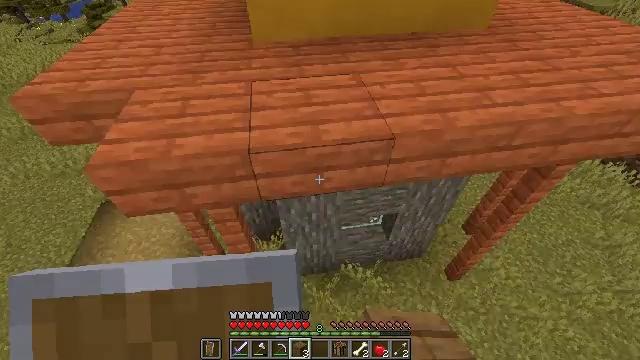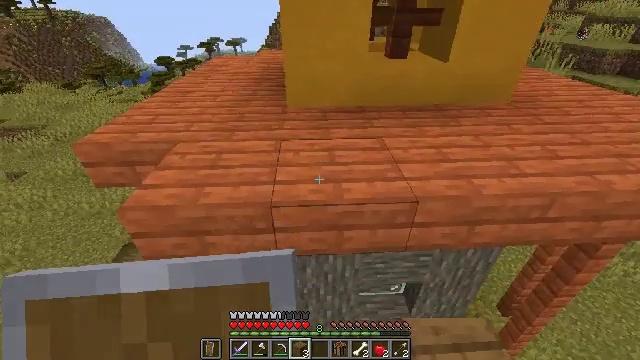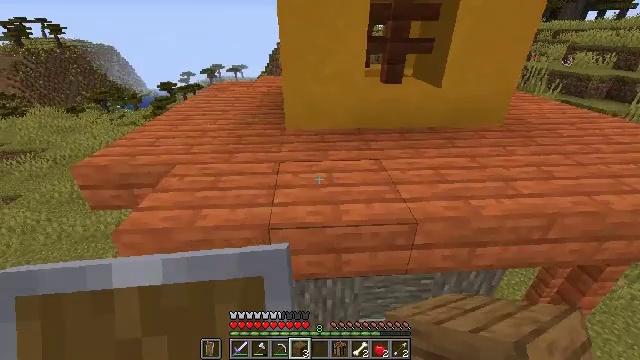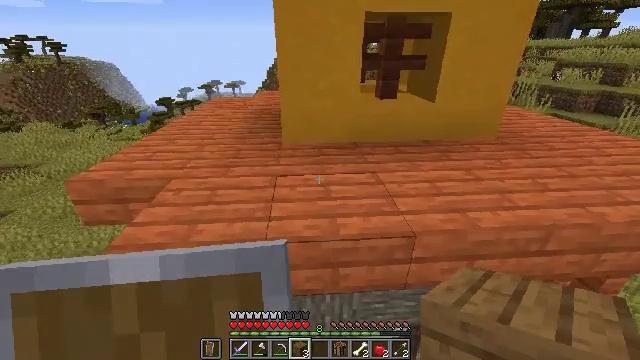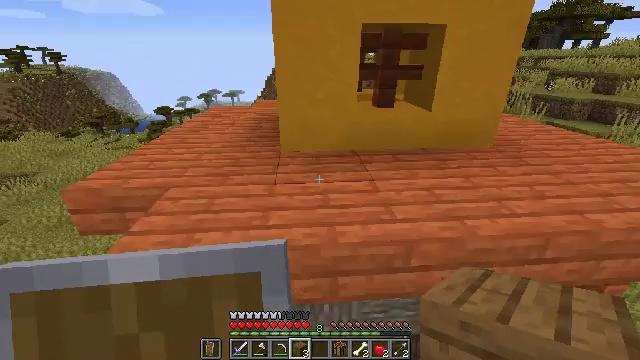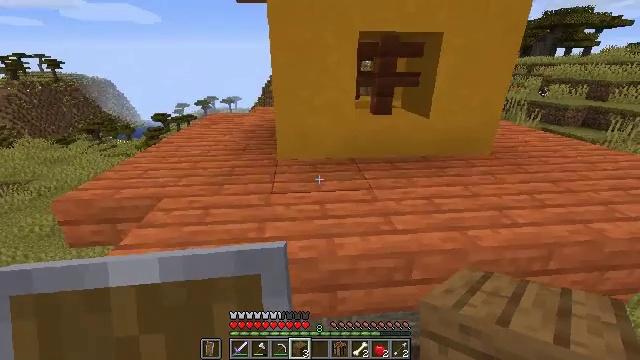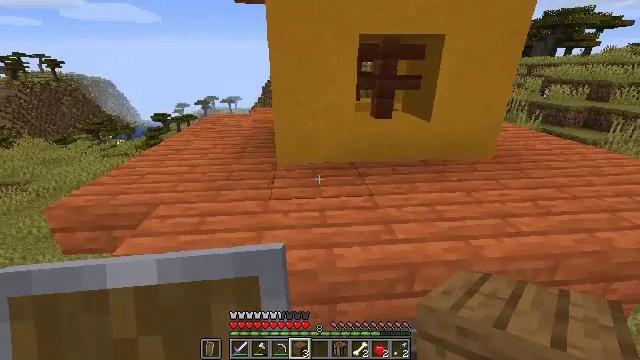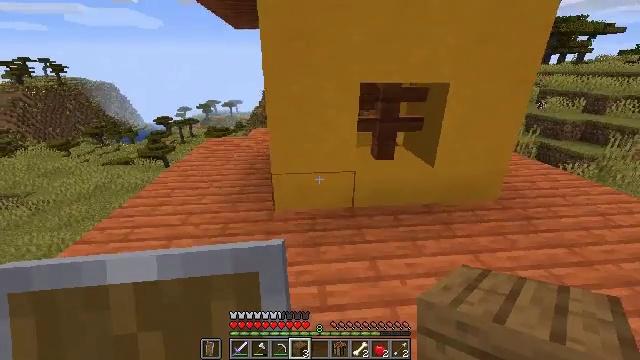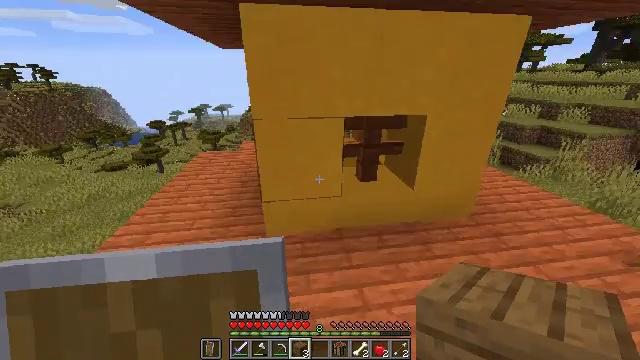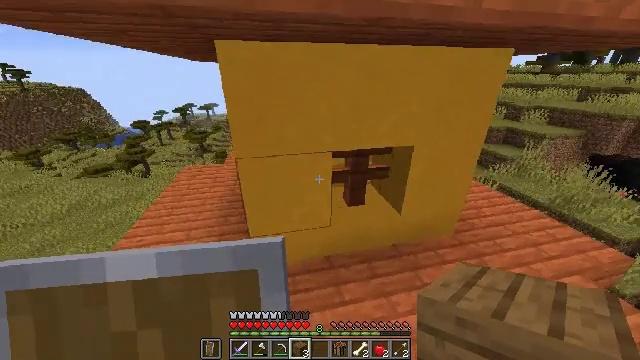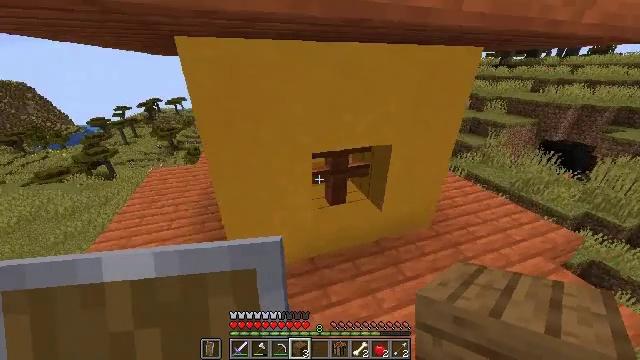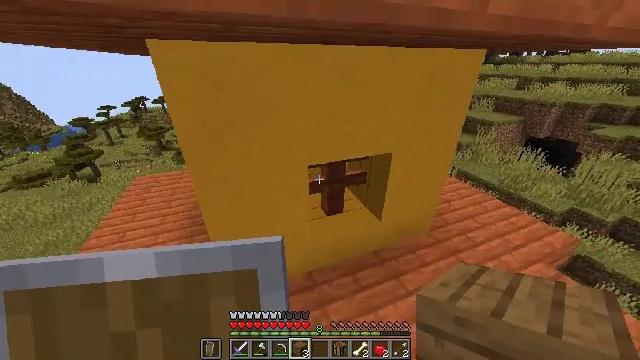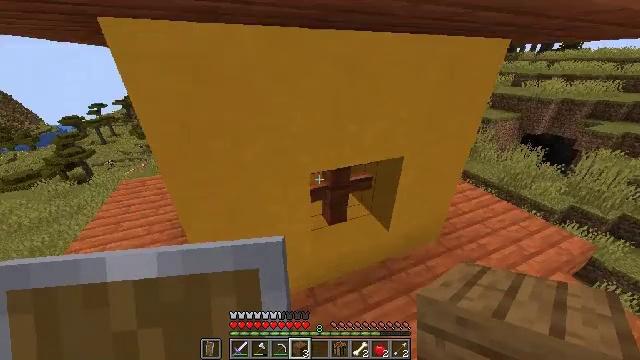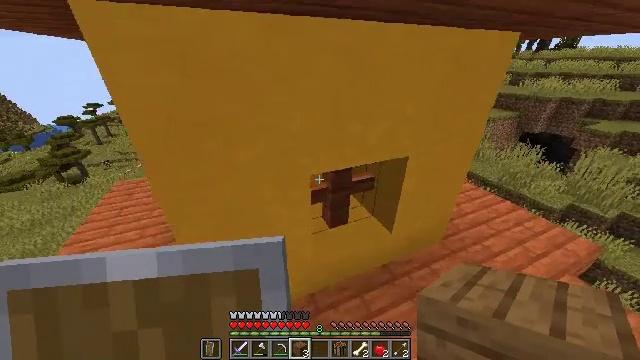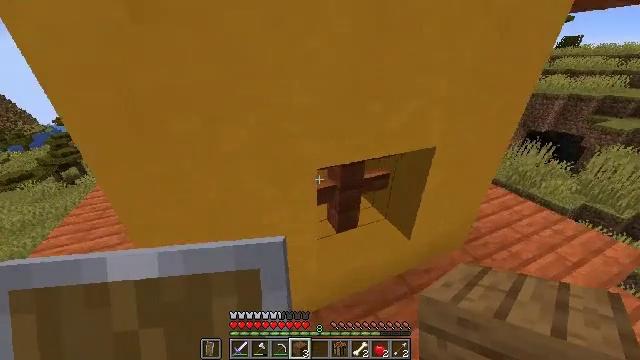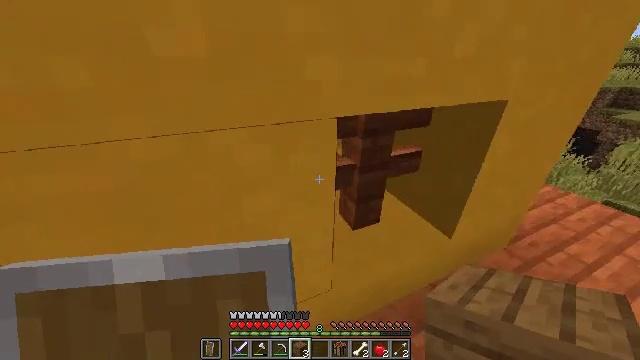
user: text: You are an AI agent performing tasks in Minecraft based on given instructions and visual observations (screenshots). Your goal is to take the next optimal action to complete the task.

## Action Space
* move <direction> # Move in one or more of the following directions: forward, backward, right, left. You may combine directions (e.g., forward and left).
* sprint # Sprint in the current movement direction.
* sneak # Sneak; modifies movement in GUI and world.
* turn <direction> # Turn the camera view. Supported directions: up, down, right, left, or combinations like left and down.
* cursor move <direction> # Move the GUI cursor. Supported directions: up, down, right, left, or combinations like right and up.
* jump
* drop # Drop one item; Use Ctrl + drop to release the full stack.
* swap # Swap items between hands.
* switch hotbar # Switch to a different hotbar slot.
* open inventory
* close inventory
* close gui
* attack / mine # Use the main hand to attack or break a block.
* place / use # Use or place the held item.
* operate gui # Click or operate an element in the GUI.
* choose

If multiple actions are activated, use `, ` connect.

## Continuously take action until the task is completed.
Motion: motion action
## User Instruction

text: Gather yellow terracotta for building.
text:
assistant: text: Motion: turn left and up
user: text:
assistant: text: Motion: turn up
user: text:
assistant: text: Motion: turn up
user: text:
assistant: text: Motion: turn up
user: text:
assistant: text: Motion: move forward, turn up
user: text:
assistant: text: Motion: move forward, sprint, jump
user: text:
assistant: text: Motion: move forward, sprint, jump
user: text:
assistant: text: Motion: move forward, sprint, turn right, jump
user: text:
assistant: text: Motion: move forward, sprint, turn right and down, jump
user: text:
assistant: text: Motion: move forward, sprint, turn right and down, jump
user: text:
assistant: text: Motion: move forward, sprint, turn right, jump
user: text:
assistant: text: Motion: move forward, sprint, turn right, jump
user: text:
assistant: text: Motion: move forward, sprint
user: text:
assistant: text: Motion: move forward, sprint
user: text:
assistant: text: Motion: move forward
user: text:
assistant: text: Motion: move forward
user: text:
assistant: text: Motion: no_op
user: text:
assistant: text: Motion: no_op
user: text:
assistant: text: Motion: turn left and up, switch to hotbar 2
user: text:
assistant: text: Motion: switch to hotbar 2
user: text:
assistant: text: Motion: turn left and down, attack / mine, switch to hotbar 2
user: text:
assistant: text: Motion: turn left and down, attack / mine
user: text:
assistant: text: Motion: turn left and down, attack / mine
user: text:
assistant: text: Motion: move right, turn left, attack / mine
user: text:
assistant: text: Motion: move right, turn left, attack / mine
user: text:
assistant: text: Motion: turn left, attack / mine
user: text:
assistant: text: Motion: turn left, attack / mine
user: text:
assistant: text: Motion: turn left, attack / mine
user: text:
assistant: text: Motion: attack / mine
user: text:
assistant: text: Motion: attack / mine